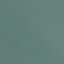
Land use / land cover class: SeaLake